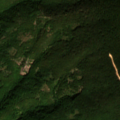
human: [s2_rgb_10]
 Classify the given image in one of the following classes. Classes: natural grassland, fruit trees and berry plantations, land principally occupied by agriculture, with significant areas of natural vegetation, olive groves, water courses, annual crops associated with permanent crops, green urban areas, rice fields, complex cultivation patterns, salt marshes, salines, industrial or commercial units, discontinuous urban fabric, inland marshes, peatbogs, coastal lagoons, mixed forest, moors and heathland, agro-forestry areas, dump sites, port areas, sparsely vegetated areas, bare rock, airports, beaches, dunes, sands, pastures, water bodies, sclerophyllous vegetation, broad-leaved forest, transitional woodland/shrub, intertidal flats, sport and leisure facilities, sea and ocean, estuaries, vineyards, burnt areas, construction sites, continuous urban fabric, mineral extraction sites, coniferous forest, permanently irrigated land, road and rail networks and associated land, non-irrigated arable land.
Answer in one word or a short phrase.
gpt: broad-leaved forest